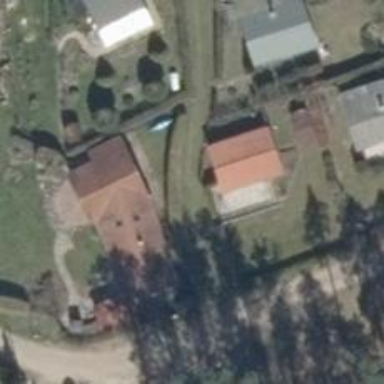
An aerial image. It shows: Driveway with ground surface.